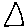
Label: triangle